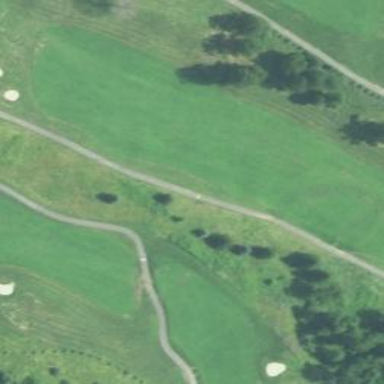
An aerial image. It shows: Golf fairway in the image.